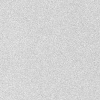
Atmospheric dust classification: dusty